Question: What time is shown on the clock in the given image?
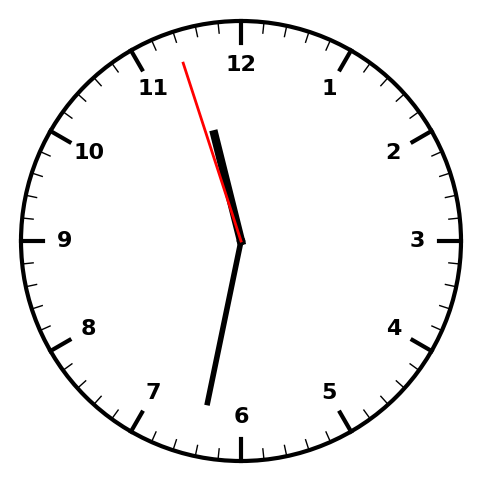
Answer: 11:31:57